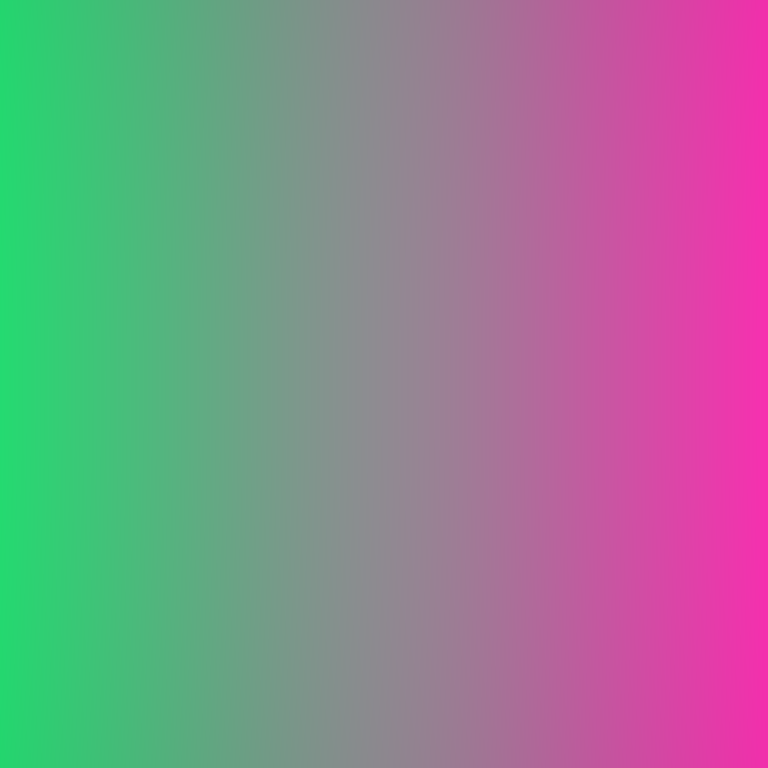
Abstract light effect, smooth gradient from vibrant green to bright magenta, energetic atmosphere, soft blend, no room, no furniture, no objects.